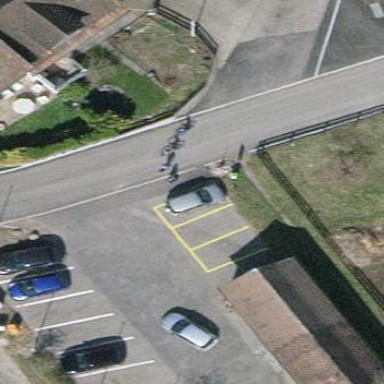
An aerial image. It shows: Parking area.